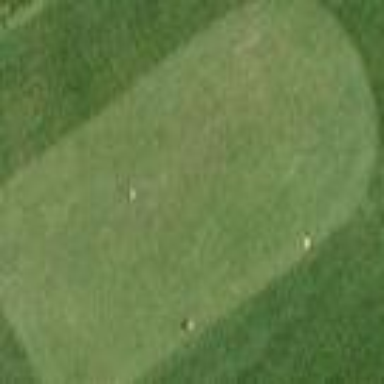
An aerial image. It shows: Golf tee.